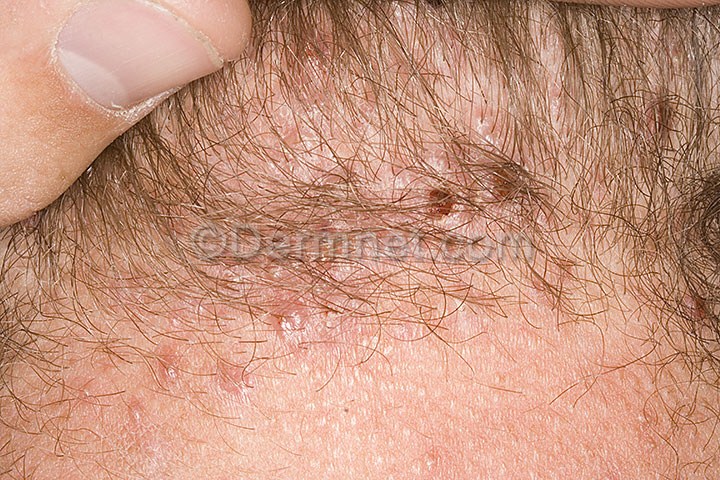
Disease: Hair Loss Photos Alopecia and other Hair Diseases